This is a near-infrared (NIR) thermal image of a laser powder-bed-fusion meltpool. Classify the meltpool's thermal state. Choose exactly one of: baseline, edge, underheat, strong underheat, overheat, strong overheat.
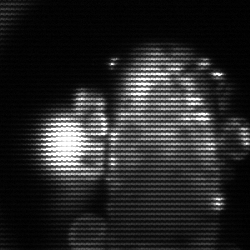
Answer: strong underheat